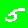
Digit: 5